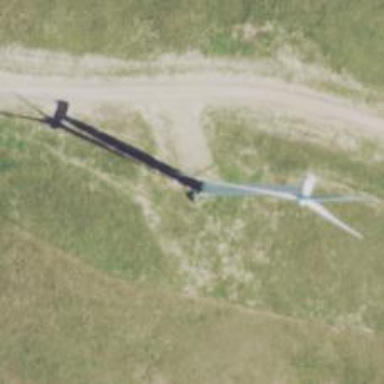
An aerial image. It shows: Wind generator using horizontal axis wind turbines.